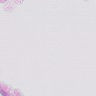
Metastatic tissue present: no